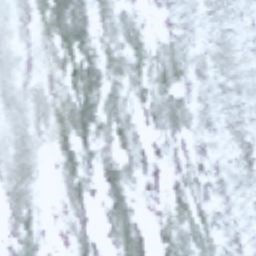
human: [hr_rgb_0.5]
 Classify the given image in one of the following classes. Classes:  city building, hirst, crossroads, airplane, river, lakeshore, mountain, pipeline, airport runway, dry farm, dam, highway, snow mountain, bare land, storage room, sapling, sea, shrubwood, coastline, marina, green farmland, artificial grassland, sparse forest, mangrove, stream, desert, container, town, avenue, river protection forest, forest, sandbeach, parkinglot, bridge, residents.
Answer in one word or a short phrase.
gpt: snow mountain